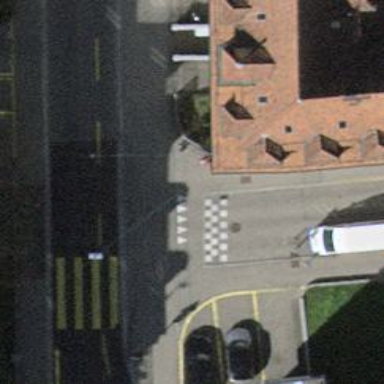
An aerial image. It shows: Unmarked crossing with traffic calming table on the road.